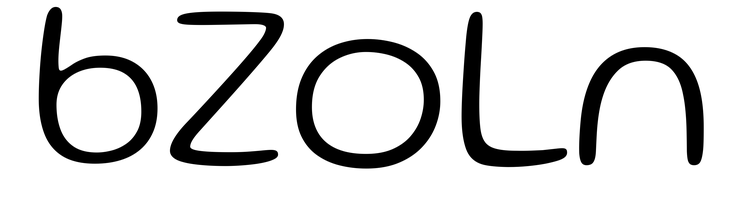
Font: Gluten_ExtraLight